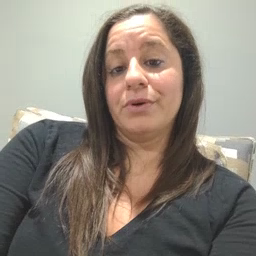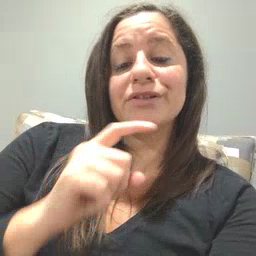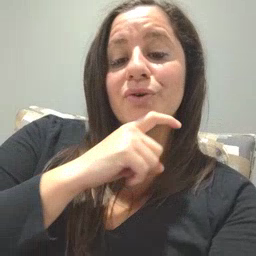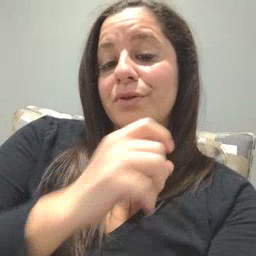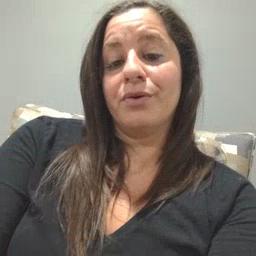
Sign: cereal